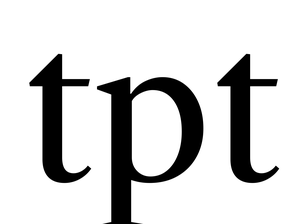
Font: LibreCaslonText_Regular